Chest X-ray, AP view. Patient: 66 years old, sex M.
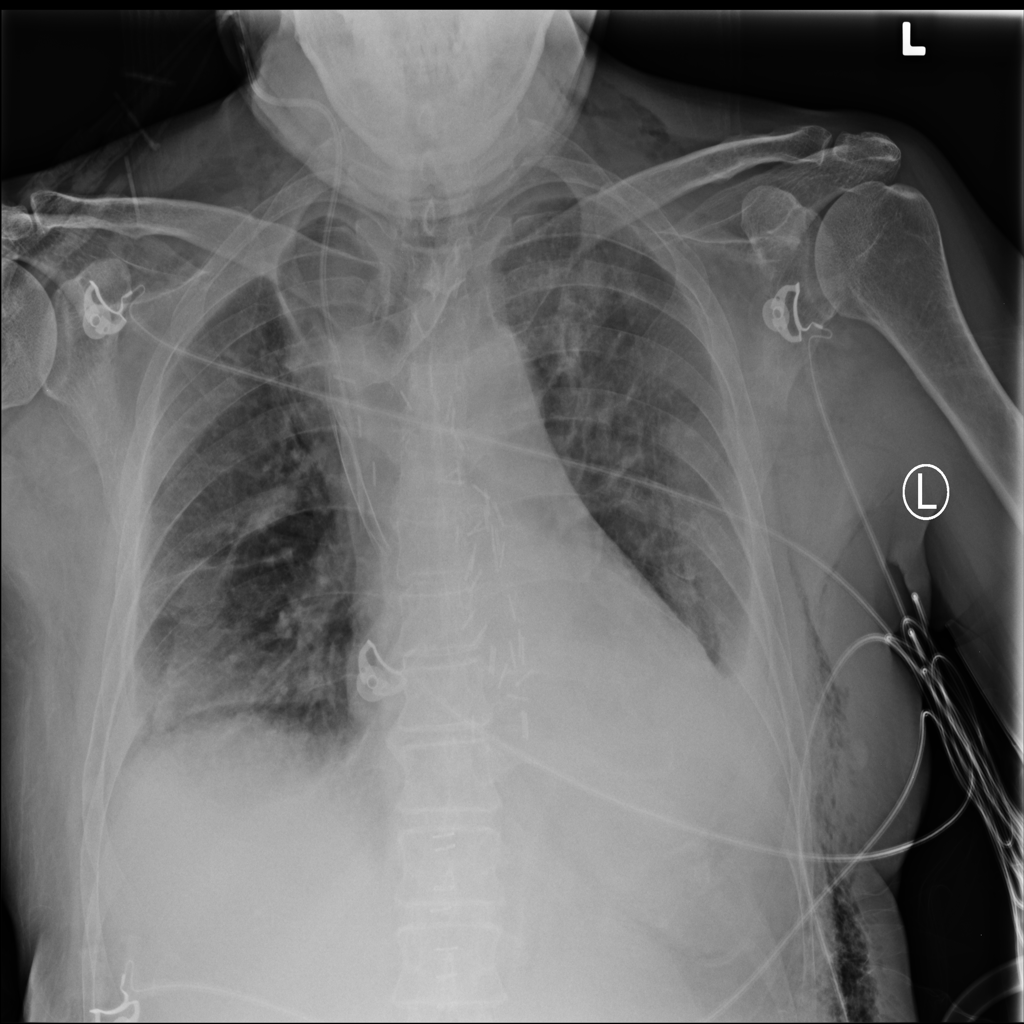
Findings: Effusion, Emphysema